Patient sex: M
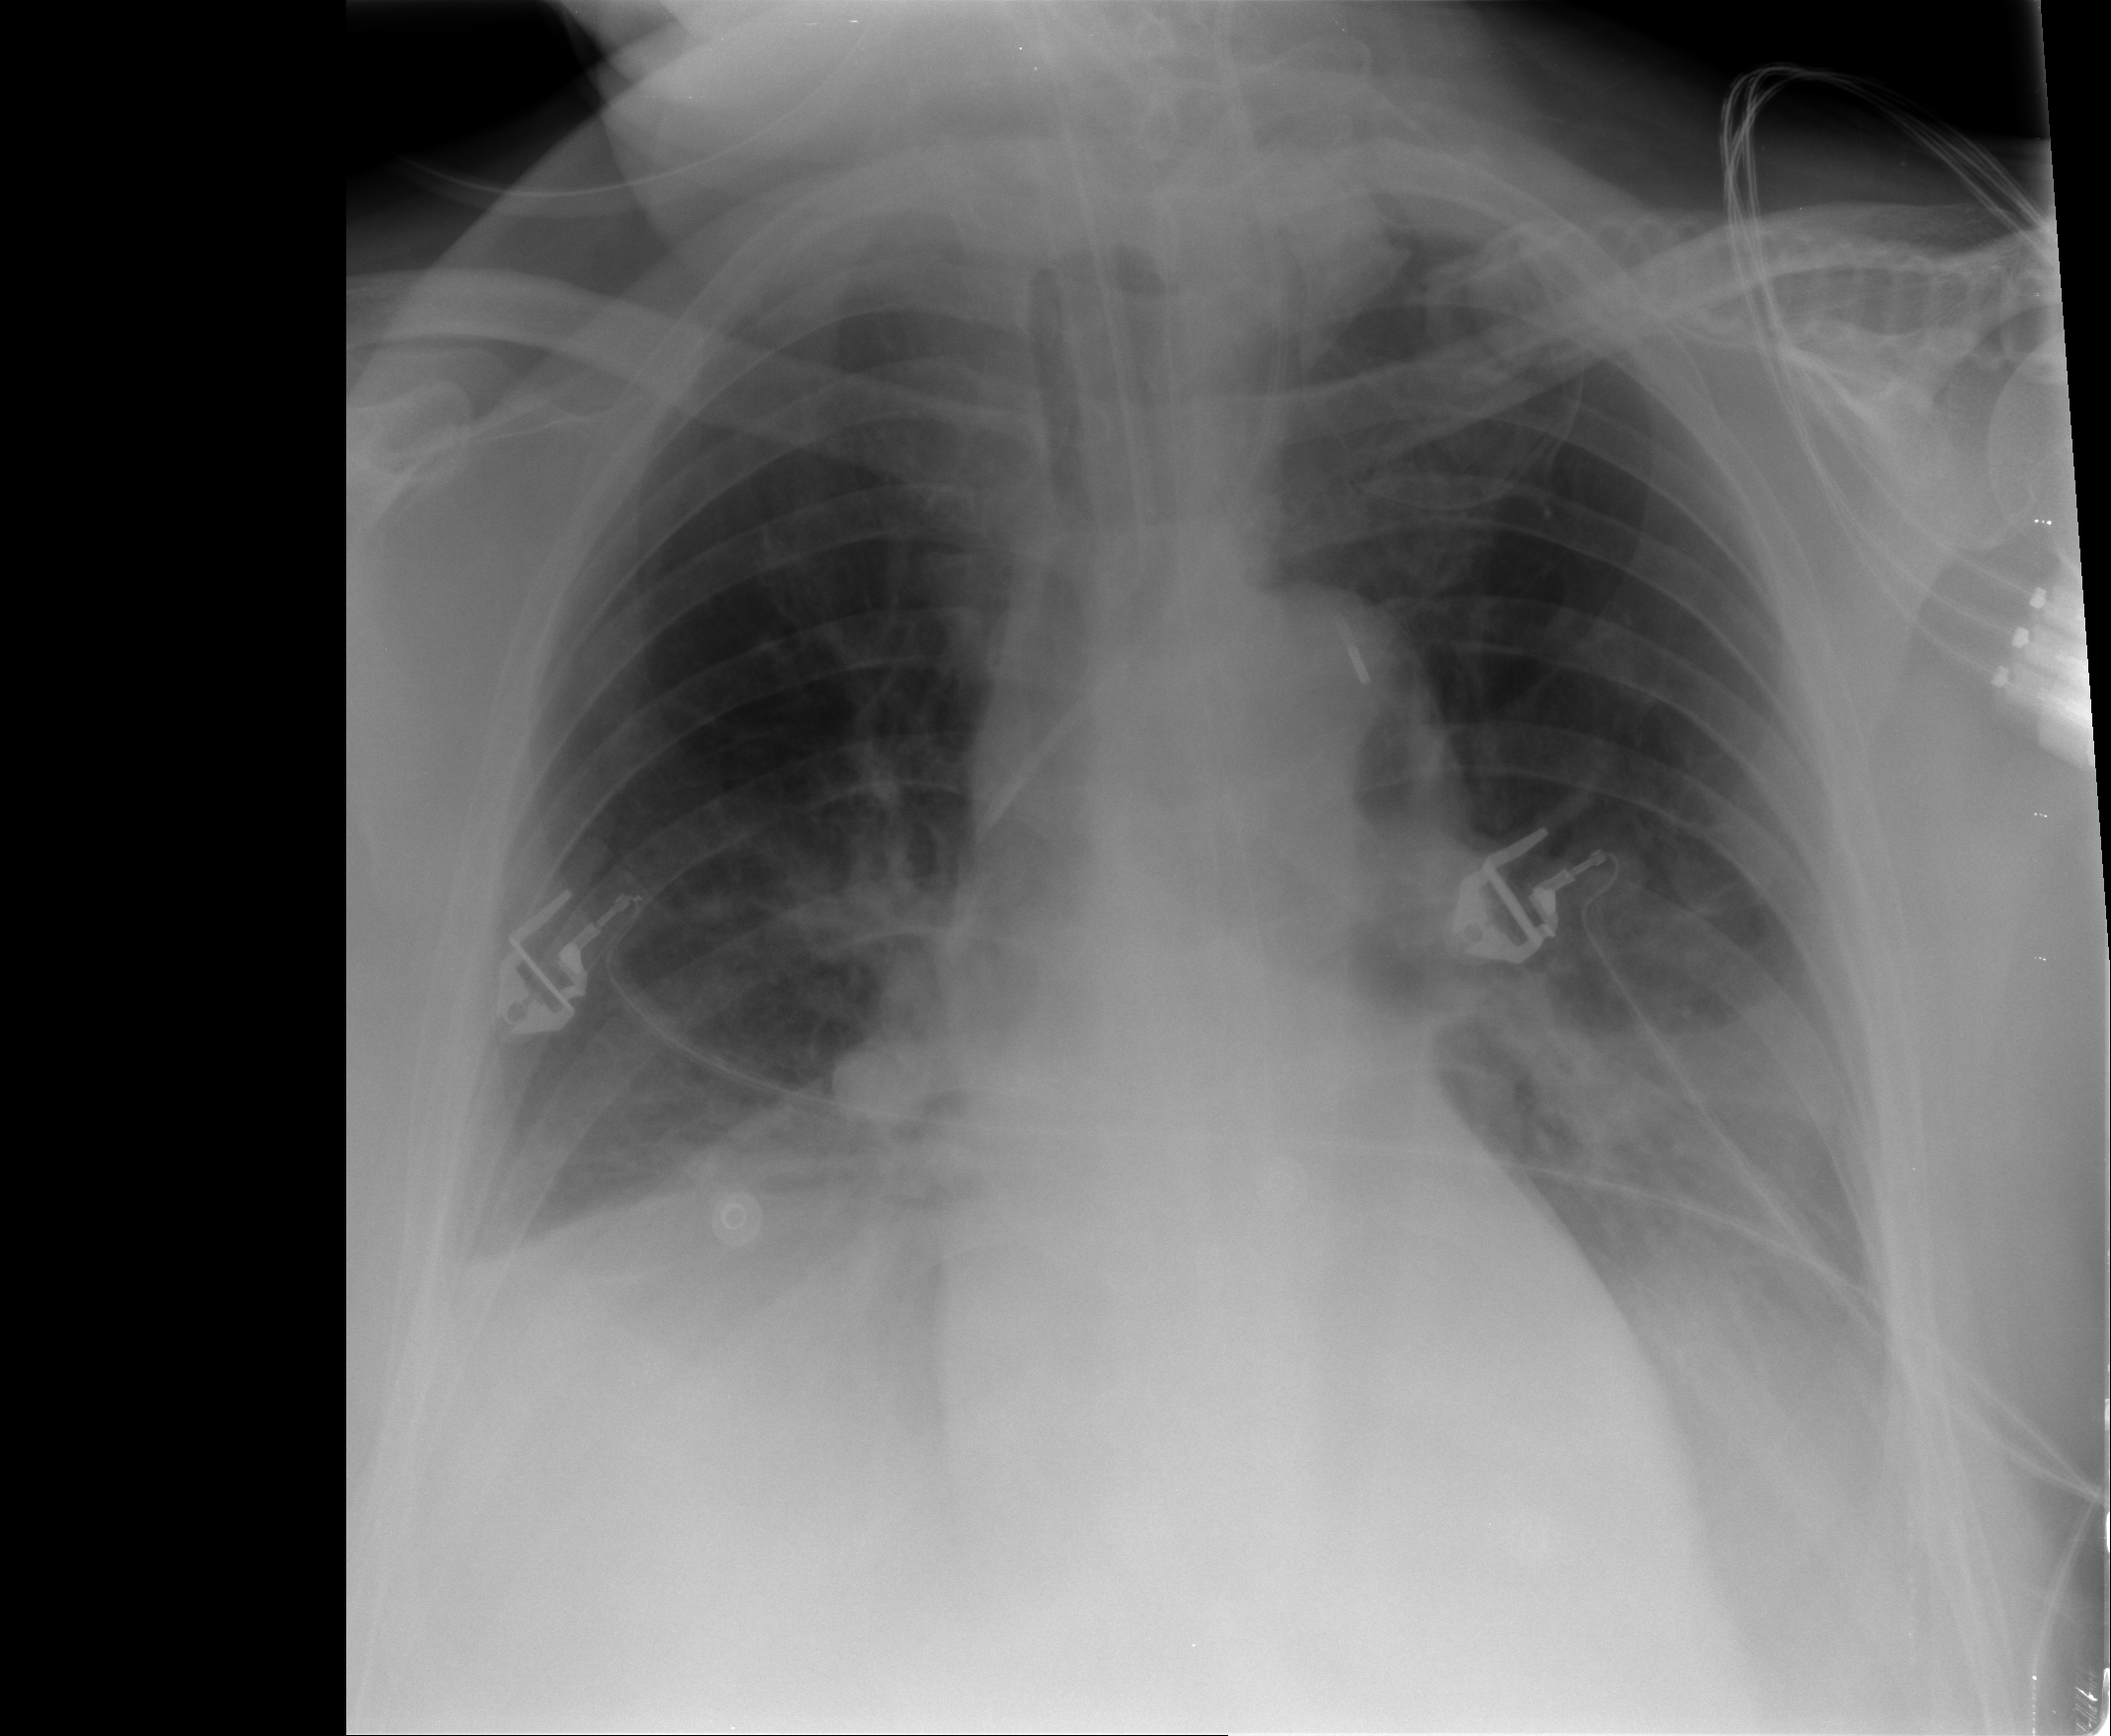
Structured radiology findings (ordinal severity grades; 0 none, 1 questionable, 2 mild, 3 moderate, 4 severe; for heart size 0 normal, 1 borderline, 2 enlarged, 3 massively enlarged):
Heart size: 0
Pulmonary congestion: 0
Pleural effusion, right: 2
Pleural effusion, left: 2
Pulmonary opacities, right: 0
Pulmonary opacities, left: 0
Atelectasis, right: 2
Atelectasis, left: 2